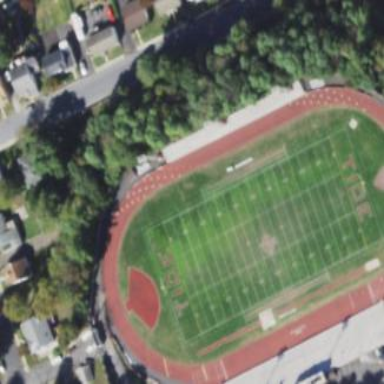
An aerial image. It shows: American football pitch.